Question: I'm building a GUI that I plan to deploy. In the GUI there are listboxes in which I want the text to be of different colors.
I found how to do it using HTML code, as an undocumented feature, <URL>. Basically the code, copied/pasted from Yair's website, looks as follows.
'''
uicontrol('Style','list', 'Position',[10,10,70,70], 'String', ...
{'<HTML><FONT color="red">Hello</Font></html>', 'world', ...
'<html><font style="font-family:impact;color:green"><i>What a', ...
'<Html><FONT color="blue" face="Comic Sans MS">nice day!</font>'});
'''
Which gives the following:

Of course for my GUI the text would be different but the idea is the same, and I would use this feature on popup menus as well.
Will this functionality be properly rendered in the deployed application or is it a risky business to use such HTML code? Note that I have no knowledge whatsoever of HTML so I don't know if it's trivial or not.
Of course an answer could be "Well just try it out and see the result" but I'd like to understand what is going on in the optics of using more HTML-based features in deployed applications.
Thanks!
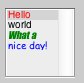
Answer: I have used this feature for many years in Matlab and in my compiled applications (includes commercial apps) - I've never noticed any difference in the uicontrols using HTML between Matlab and the deployed APP.
So yes it is safe to use!